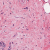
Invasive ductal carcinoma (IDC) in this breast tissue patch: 1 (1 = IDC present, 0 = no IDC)